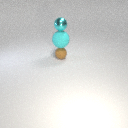
large cyan rubber sphere below small cyan metal sphere